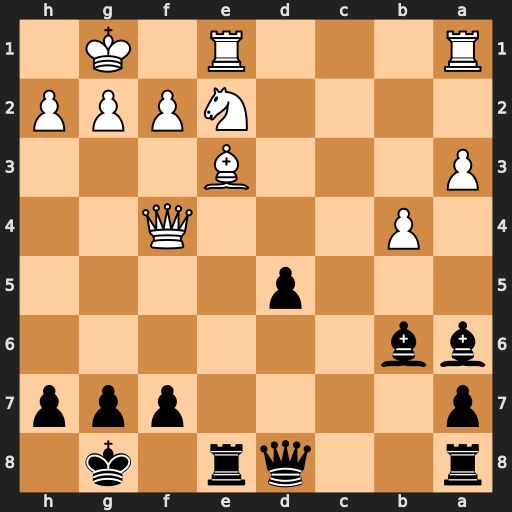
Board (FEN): r2qr1k1/p4ppp/bb6/3p4/1P3Q2/P3B3/4NPPP/R3R1K1
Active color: b
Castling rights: -
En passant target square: -
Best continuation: Bxe2 Rxe2 d4